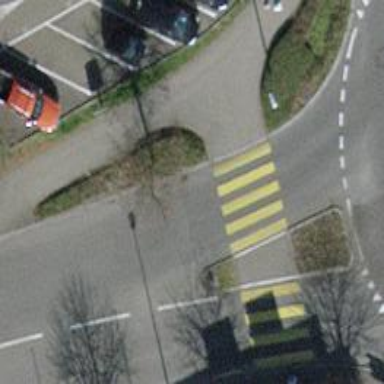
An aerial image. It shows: Marked zebra crossing on the road.